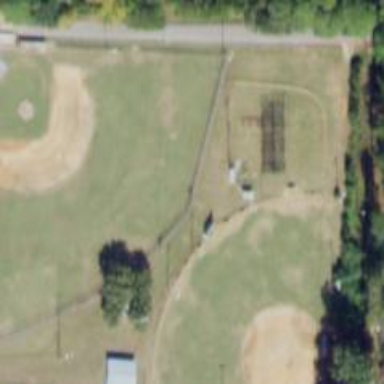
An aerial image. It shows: Baseball pitch for leisure and sports activities.